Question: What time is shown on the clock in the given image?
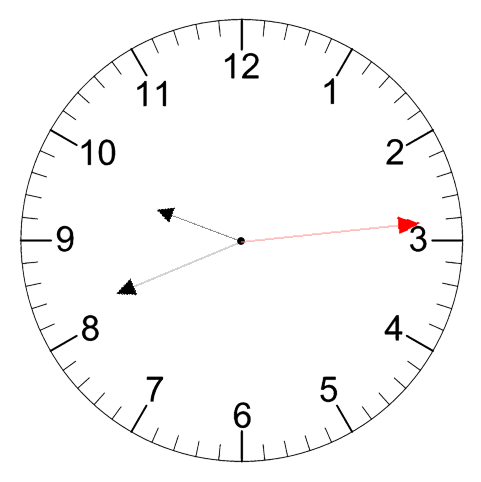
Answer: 09:41:14